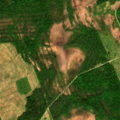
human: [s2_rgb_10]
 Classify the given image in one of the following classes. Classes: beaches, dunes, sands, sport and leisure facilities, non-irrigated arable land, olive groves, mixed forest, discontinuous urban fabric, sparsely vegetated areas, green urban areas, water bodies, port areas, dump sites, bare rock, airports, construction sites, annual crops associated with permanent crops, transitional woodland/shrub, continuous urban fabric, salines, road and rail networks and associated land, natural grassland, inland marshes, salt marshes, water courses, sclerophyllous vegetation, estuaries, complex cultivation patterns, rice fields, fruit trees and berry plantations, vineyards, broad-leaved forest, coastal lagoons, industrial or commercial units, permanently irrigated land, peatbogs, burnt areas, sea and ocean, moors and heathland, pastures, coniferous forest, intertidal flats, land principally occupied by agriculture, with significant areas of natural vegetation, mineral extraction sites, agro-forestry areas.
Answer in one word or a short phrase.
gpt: mixed forest, transitional woodland/shrub